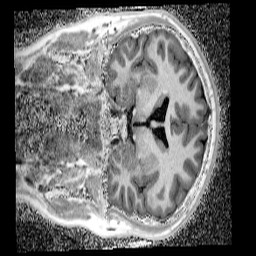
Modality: UNIT1_denoised
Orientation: coronal
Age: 12
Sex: male
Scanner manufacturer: siemens
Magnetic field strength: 3 T
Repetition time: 4 s
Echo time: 0.00299 s